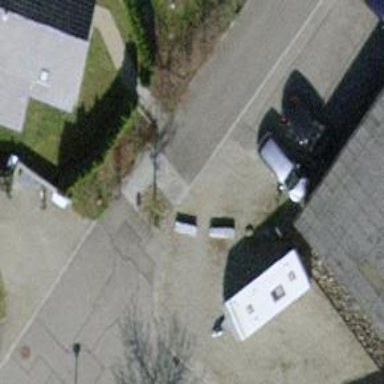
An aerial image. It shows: Bollard.